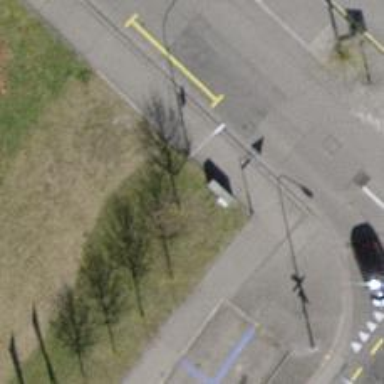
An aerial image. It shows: Street cabinet used for power utility.